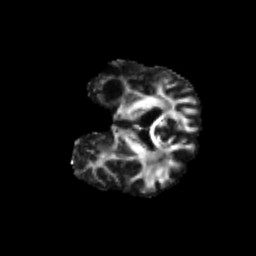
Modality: FA
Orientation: coronal
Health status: ill
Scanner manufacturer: siemens
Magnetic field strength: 3 T
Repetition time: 6.7 s
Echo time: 0.1 s